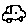
Label: car